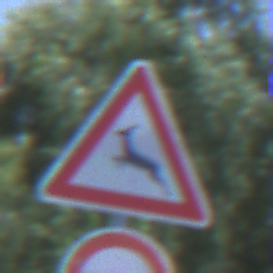
Verkehrszeichen: WildwechselRechts
Zusatzzeichen unten: Ueberholverbot
Umgebung: Outdoor, Nature
Tageszeit: Midday
Wetter: Clear
Licht: Natural
Jahreszeit: Summer
Kontrast: HighContrast